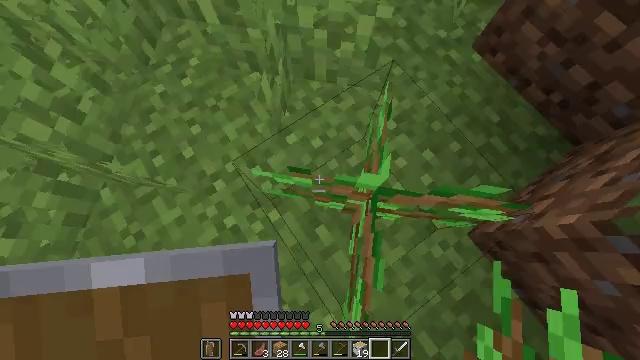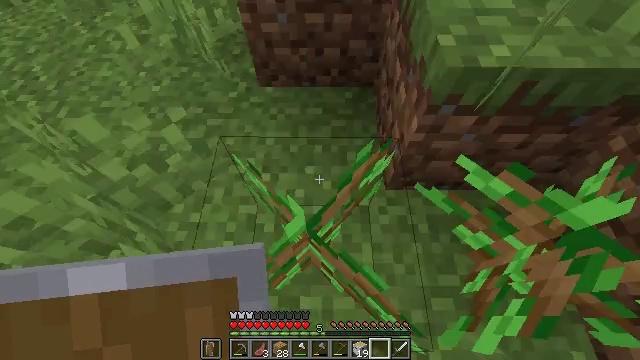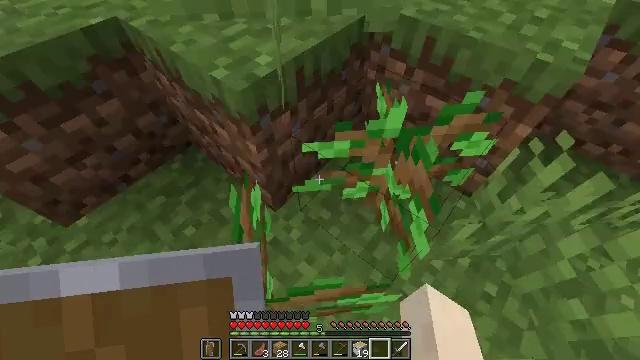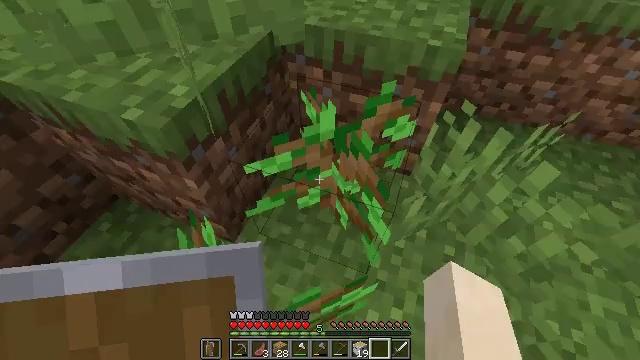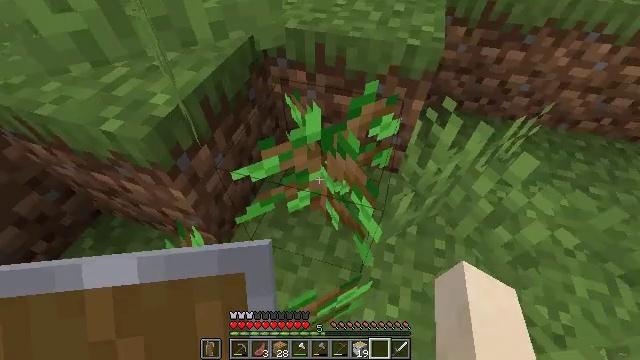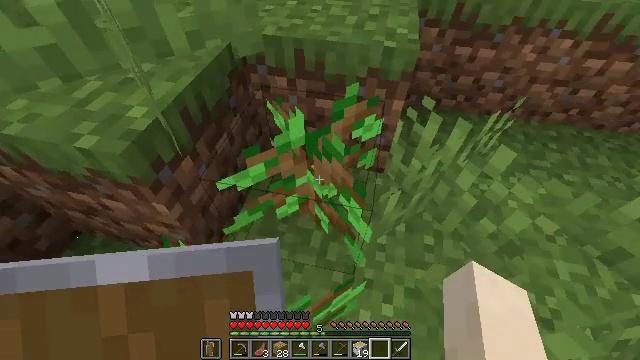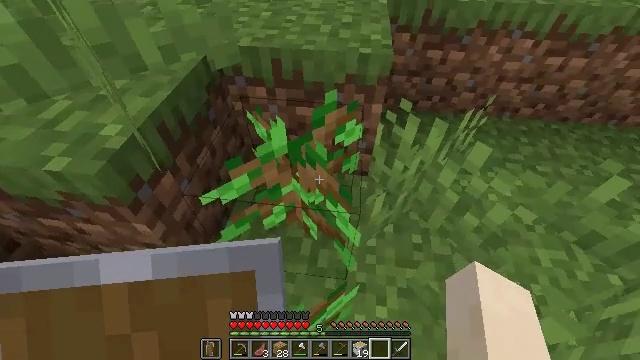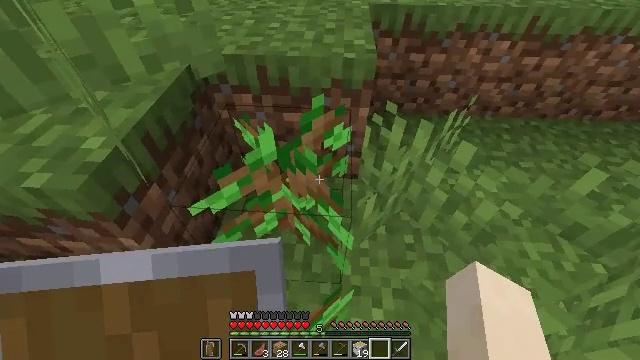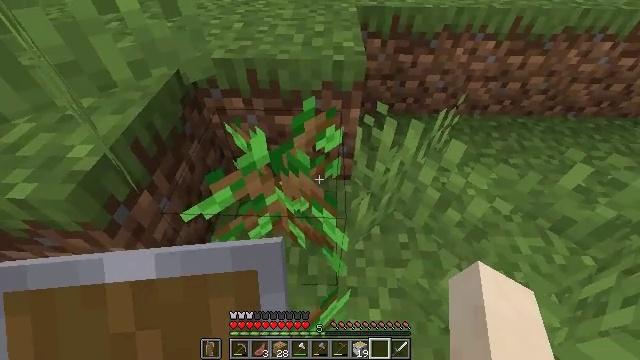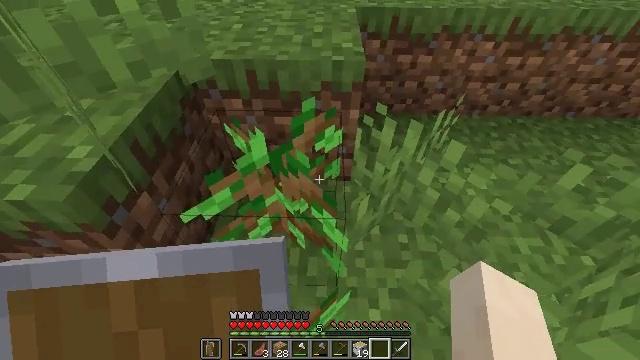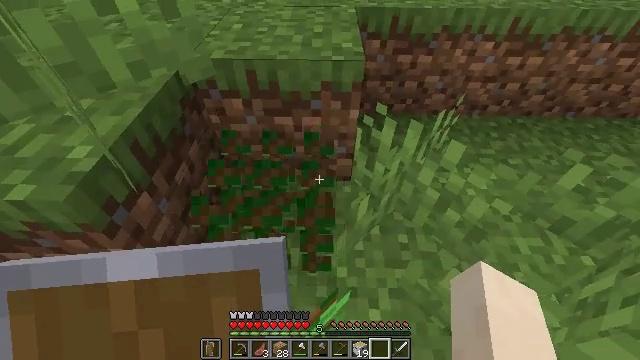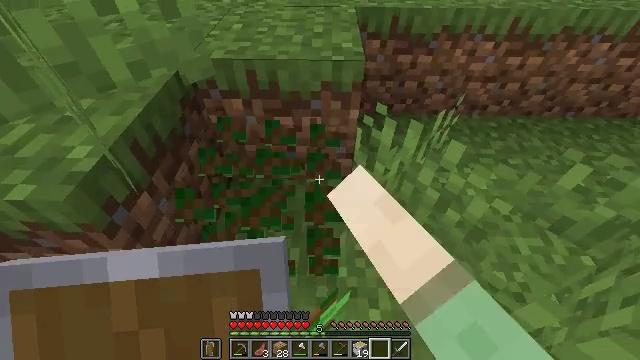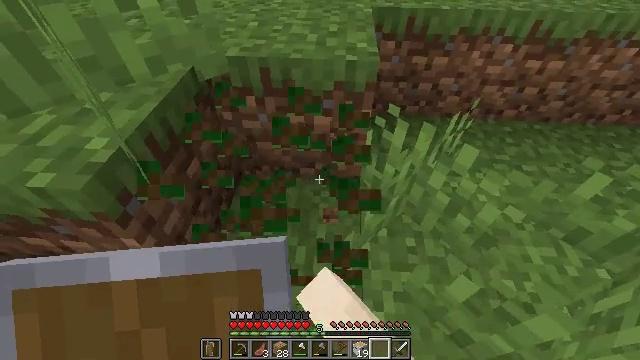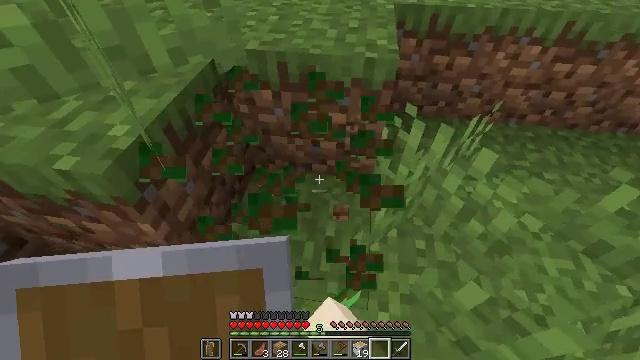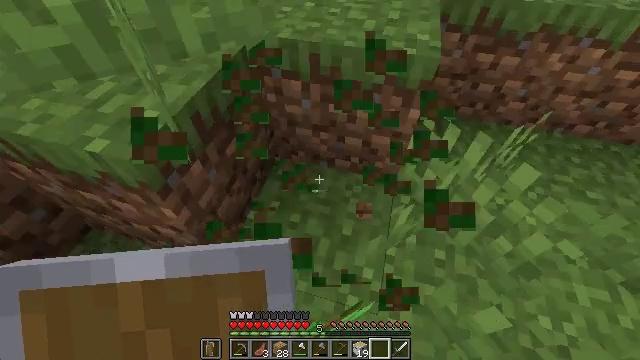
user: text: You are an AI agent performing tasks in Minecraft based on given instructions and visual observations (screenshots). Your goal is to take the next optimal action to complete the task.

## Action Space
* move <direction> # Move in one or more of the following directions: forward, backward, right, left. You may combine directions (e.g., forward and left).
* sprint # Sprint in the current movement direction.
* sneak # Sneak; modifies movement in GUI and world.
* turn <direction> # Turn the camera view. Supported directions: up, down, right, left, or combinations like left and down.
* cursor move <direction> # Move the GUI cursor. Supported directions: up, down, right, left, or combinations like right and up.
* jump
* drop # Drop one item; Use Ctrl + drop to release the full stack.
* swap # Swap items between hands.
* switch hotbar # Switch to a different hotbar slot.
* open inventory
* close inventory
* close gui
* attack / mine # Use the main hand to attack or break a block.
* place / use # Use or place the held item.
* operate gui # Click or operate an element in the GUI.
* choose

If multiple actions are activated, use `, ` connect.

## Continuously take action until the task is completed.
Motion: motion action
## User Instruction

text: Collect a sapling of oak.
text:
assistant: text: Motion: turn right and up
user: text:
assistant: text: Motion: turn right and up
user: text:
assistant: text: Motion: turn right and up
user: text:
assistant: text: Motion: turn right
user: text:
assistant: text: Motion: turn right
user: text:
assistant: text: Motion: turn right and up
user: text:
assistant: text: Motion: turn right and up
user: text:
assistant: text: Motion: turn right
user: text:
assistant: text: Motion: no_op
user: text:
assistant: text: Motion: attack / mine
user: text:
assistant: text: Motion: attack / mine
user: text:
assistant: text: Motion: turn left, attack / mine
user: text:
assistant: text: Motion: turn left
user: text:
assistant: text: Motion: move forward, turn left and down
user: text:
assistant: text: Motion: no_op